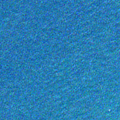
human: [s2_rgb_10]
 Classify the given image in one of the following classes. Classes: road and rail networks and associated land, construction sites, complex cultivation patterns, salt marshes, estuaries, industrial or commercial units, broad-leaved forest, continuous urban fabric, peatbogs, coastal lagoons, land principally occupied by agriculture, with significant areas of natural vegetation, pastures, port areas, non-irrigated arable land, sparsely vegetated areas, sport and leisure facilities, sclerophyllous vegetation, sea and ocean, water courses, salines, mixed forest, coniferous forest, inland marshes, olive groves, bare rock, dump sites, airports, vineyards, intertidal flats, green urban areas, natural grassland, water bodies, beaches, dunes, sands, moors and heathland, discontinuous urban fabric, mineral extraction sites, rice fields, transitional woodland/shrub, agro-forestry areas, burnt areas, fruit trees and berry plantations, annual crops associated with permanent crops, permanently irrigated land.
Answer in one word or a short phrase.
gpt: sea and ocean